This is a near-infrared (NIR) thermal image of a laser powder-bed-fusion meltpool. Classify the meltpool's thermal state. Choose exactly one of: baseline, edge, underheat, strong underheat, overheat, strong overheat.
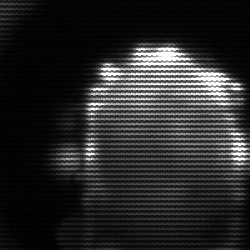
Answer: baseline